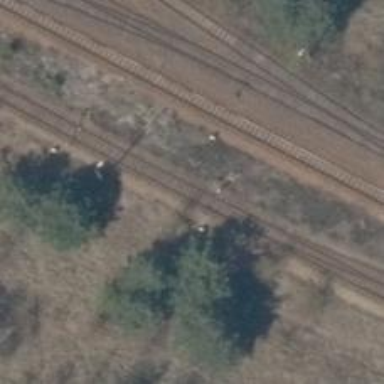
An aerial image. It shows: Railway switch.